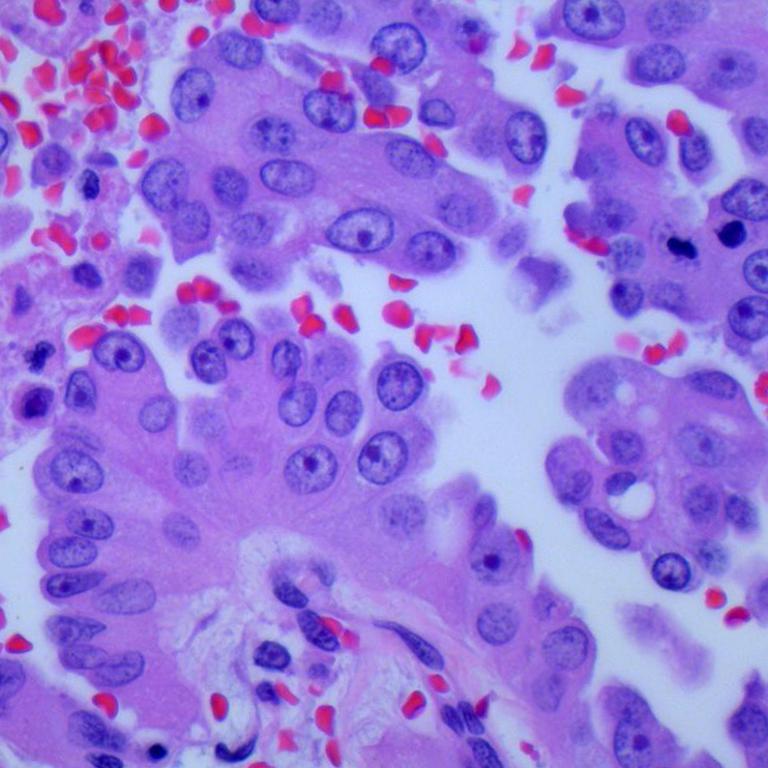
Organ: lung
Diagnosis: adenocarcinomas